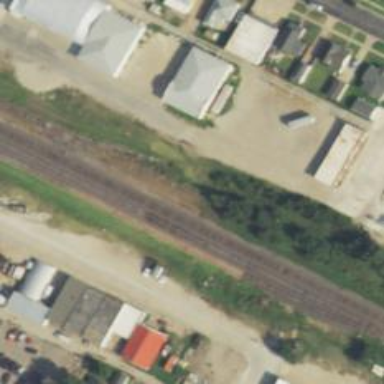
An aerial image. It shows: Disused railway siding.